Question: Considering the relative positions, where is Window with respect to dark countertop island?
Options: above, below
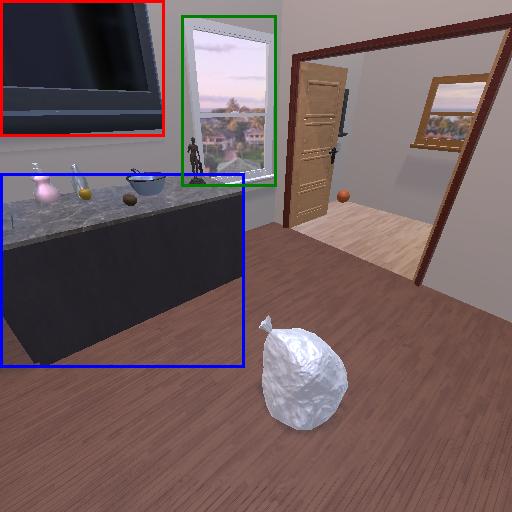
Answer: above